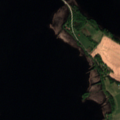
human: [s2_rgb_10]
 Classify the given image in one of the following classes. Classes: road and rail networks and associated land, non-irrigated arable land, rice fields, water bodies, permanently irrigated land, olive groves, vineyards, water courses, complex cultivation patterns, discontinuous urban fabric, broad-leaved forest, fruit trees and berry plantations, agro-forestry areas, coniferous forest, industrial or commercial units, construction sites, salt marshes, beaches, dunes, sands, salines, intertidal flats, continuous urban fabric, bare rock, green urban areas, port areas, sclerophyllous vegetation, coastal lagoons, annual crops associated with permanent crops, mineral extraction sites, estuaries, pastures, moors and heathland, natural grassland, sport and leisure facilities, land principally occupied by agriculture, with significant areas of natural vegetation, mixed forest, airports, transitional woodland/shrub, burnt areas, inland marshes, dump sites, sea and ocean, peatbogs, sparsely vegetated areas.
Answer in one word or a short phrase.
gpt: land principally occupied by agriculture, with significant areas of natural vegetation, inland marshes, water bodies